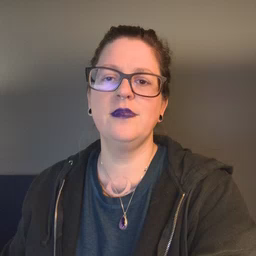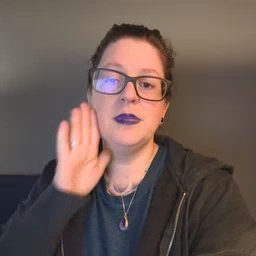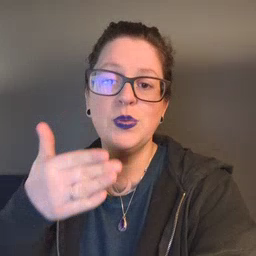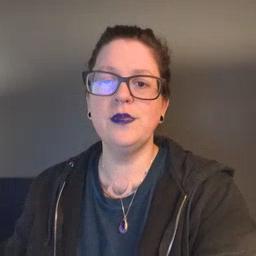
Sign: bedroom